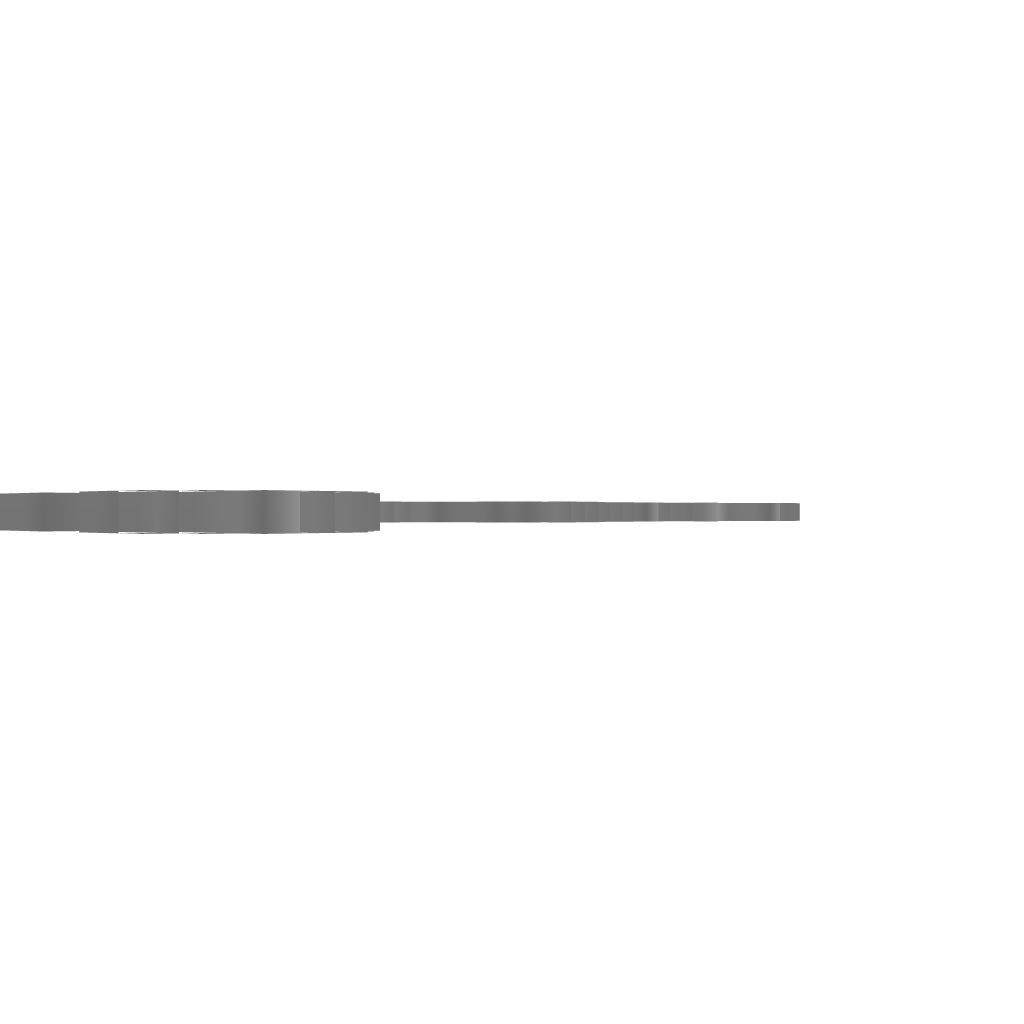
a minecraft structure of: Tutorial Cave